Question: I am using HAML and jquery to code my application. I have a single 'Share' template that is used to display a URL link. I want it to be flexible such that it will display different URLs depending on the variables that are passed into it.
'''
//Code to trigger view and populate template -> Note I only pass in the thread vara here
share_view = new Onethingaday.Views.Threads.ShareView
thread: new Onethingaday.Models.Thread(@options.thread_muses.first().get('question'))
//snippet from share view to pass the variables to the template
render: ->
$(@el).html @template
nickname: @options.nickname
thread_slug: @options.thread.get('slug')
thread_text: @options.thread.get('text')
@
//Snippet of share view's template. Added if-else statement to check if nickname is defined
.sidebar_text Link:
<% if (typeof <%= nickname %> !== "undefined") { %>
%input.detail_text{value: "<%= 'http://dailymus.es/' + nickname + '/threads/' + thread_slug %>"}
<% } else { %>
%input.detail_text{value: "<%= 'http://dailymus.es/' + '/threads/' + thread_slug %>"}
<% } %>
'''
In the above example, I did not define "nickname" variable. I expect that the else portion will be triggered and the URL displayed is "<URL>"
However I am still getting the following

As you see, it is still triggering the 'if' portion and displaying the 'undefined' as part of the URL.
How can I correctly check for 'undefined' variables in my case?
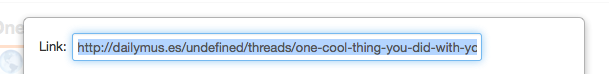
Answer: Do you still need to wrap nickname in <%=%> when it's already in one?